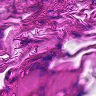
Metastatic tissue present: no